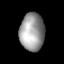
Tissue: lung
Cell type: Endothelial cells
Senescence score: 0.2315
Nuclear area (px): 905
Mean DAPI intensity: 154.486